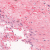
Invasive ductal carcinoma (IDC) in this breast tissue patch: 0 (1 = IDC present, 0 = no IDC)